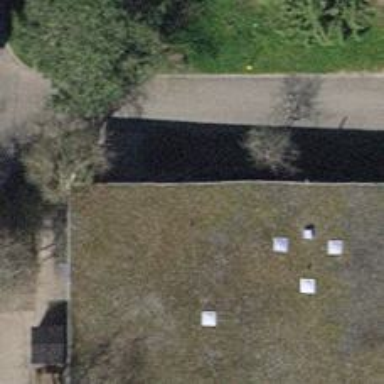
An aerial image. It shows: Building named "Staffelacker Kindergarten." It appears to be kindergarten.